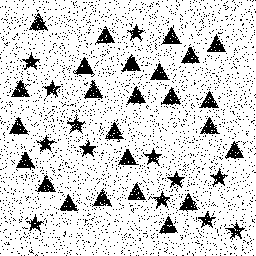
Squares: 0
Triangles: 25
Stars: 13
Total shapes: 38